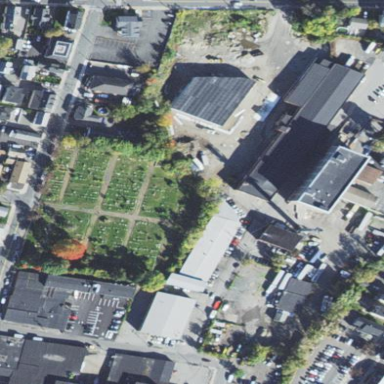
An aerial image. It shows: Cemetery with historical significance.